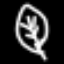
Label: leaf